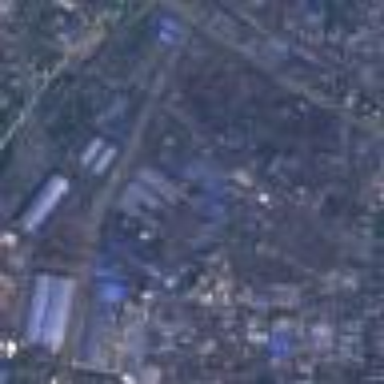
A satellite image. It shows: Industrial area.